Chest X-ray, PA view. Patient: 52 years old, sex M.
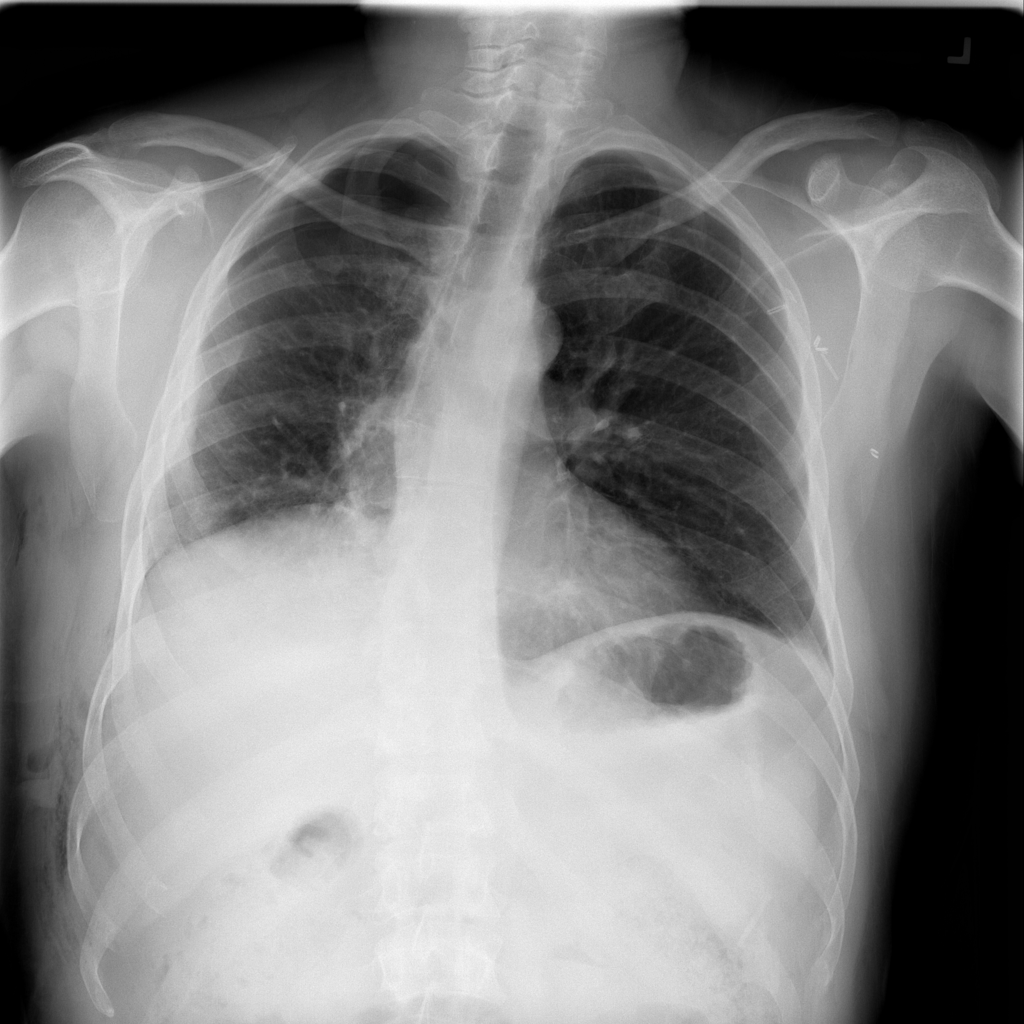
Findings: Emphysema, Pneumothorax